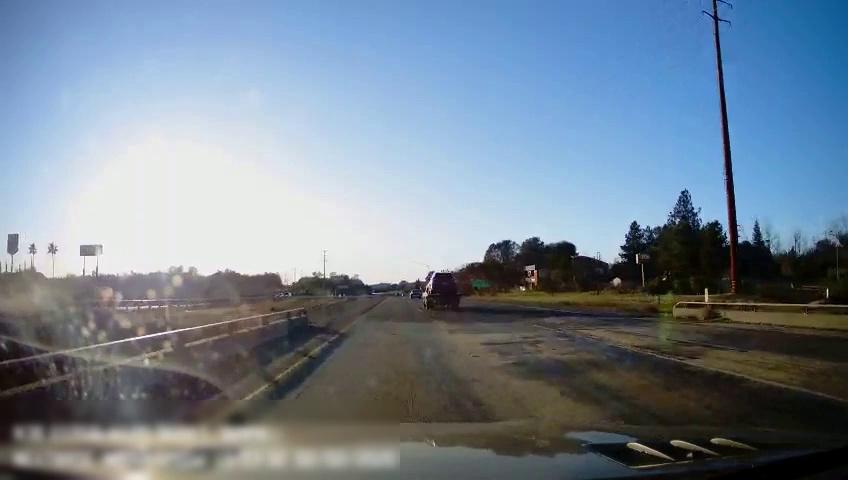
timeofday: Day
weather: Sunny
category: Drivable Space
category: Vehicles | Car
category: Vehicles | Truck
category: Lanes | Current Lane
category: Lanes | Current Lane
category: Lanes | Alternate Lane
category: Lanes | Alternate Lane
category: Lanes | Alternate Lane
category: Traffic | Signs